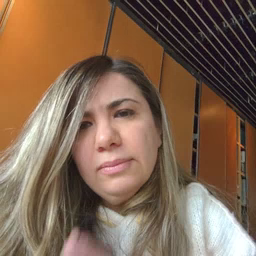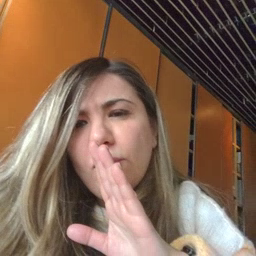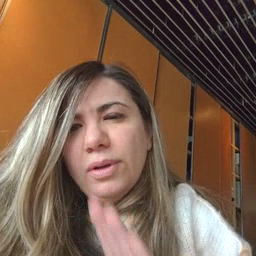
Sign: quiet